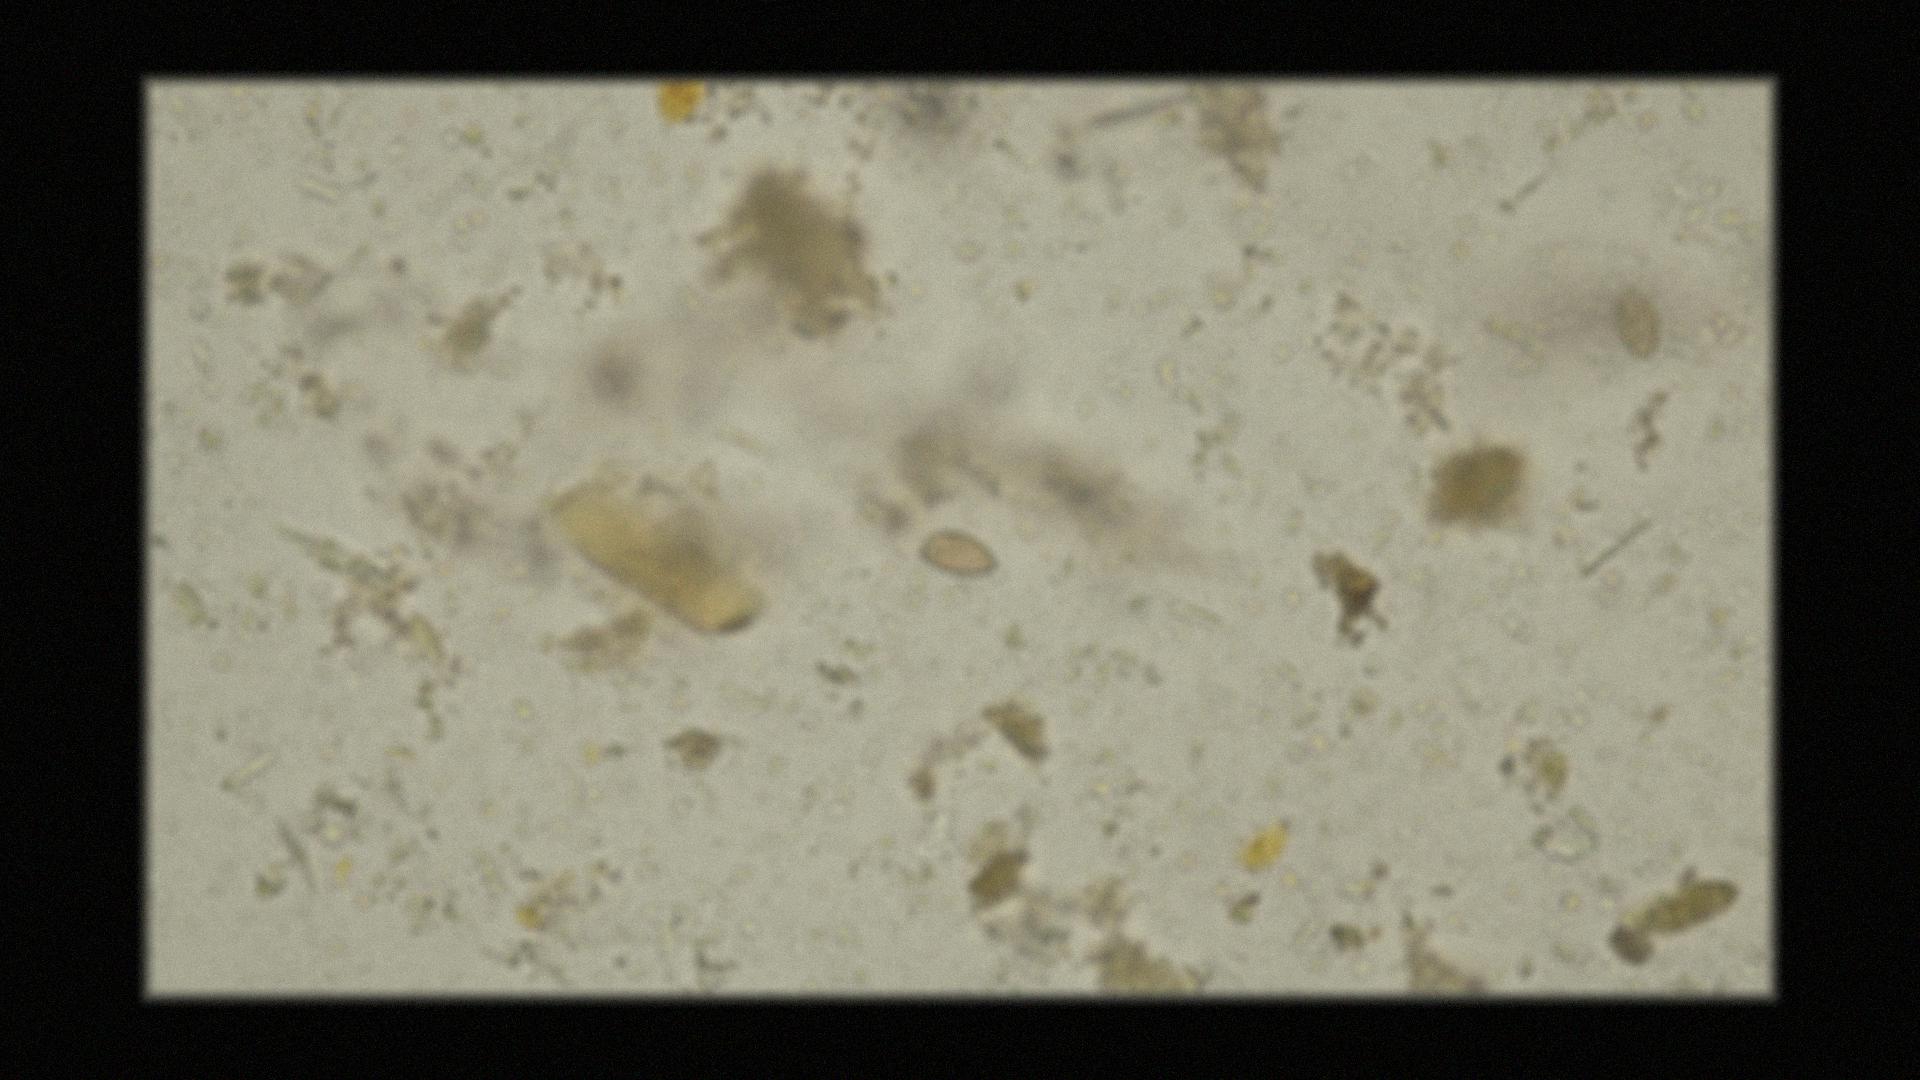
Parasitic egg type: Opisthorchis viverrine